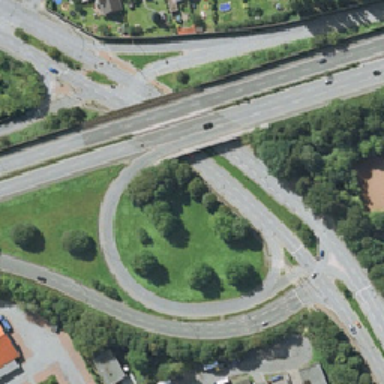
There are roads houses and trees but roads are like overpasses .